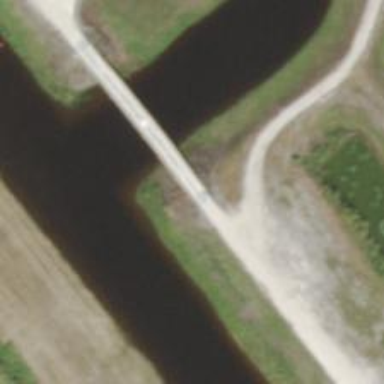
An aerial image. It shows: Track road with embankment.